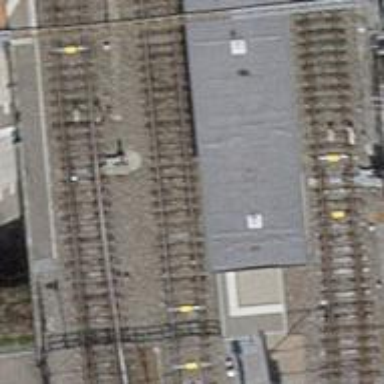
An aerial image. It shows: Single-track railway with electrified contact lines.